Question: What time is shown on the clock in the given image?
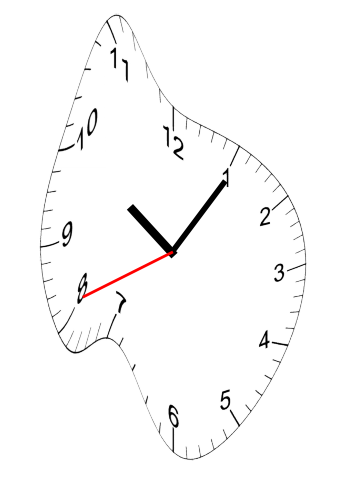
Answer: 10:05:41